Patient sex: M
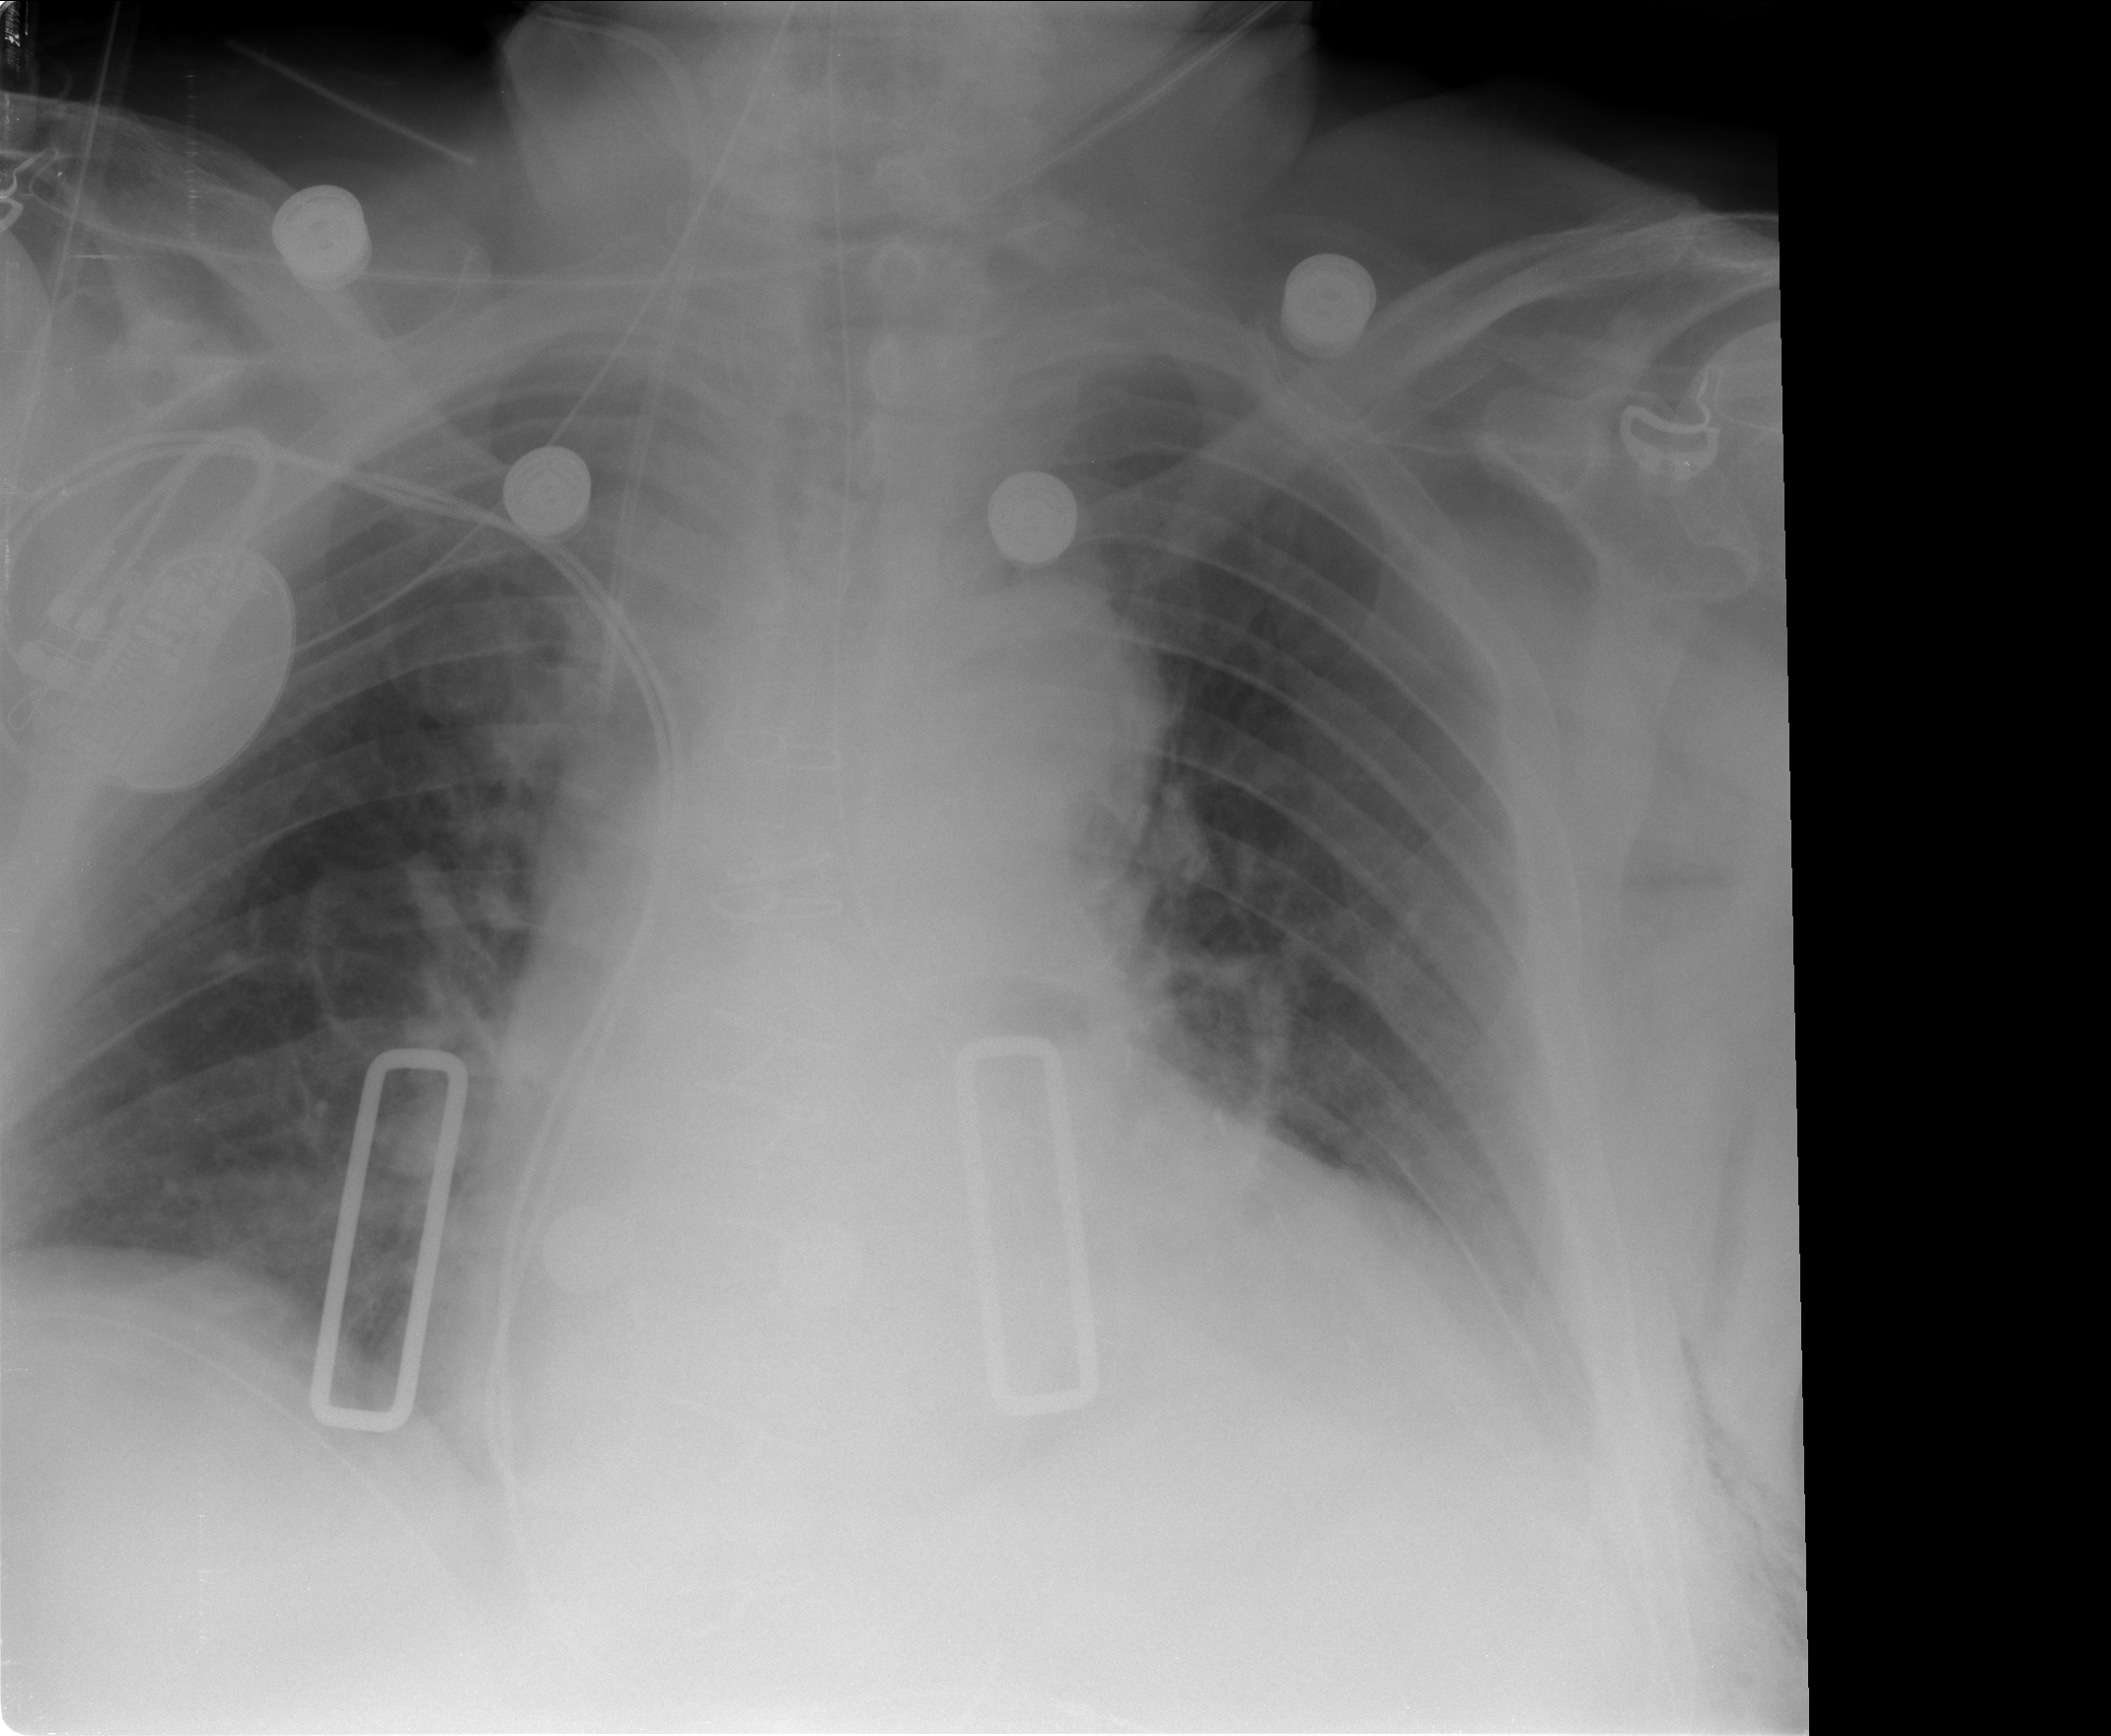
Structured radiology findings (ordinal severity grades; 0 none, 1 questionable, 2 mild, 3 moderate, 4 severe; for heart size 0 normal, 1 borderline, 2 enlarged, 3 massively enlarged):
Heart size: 2
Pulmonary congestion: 0
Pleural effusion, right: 2
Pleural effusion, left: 2
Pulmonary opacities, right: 0
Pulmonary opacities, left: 0
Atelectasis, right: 2
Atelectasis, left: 2